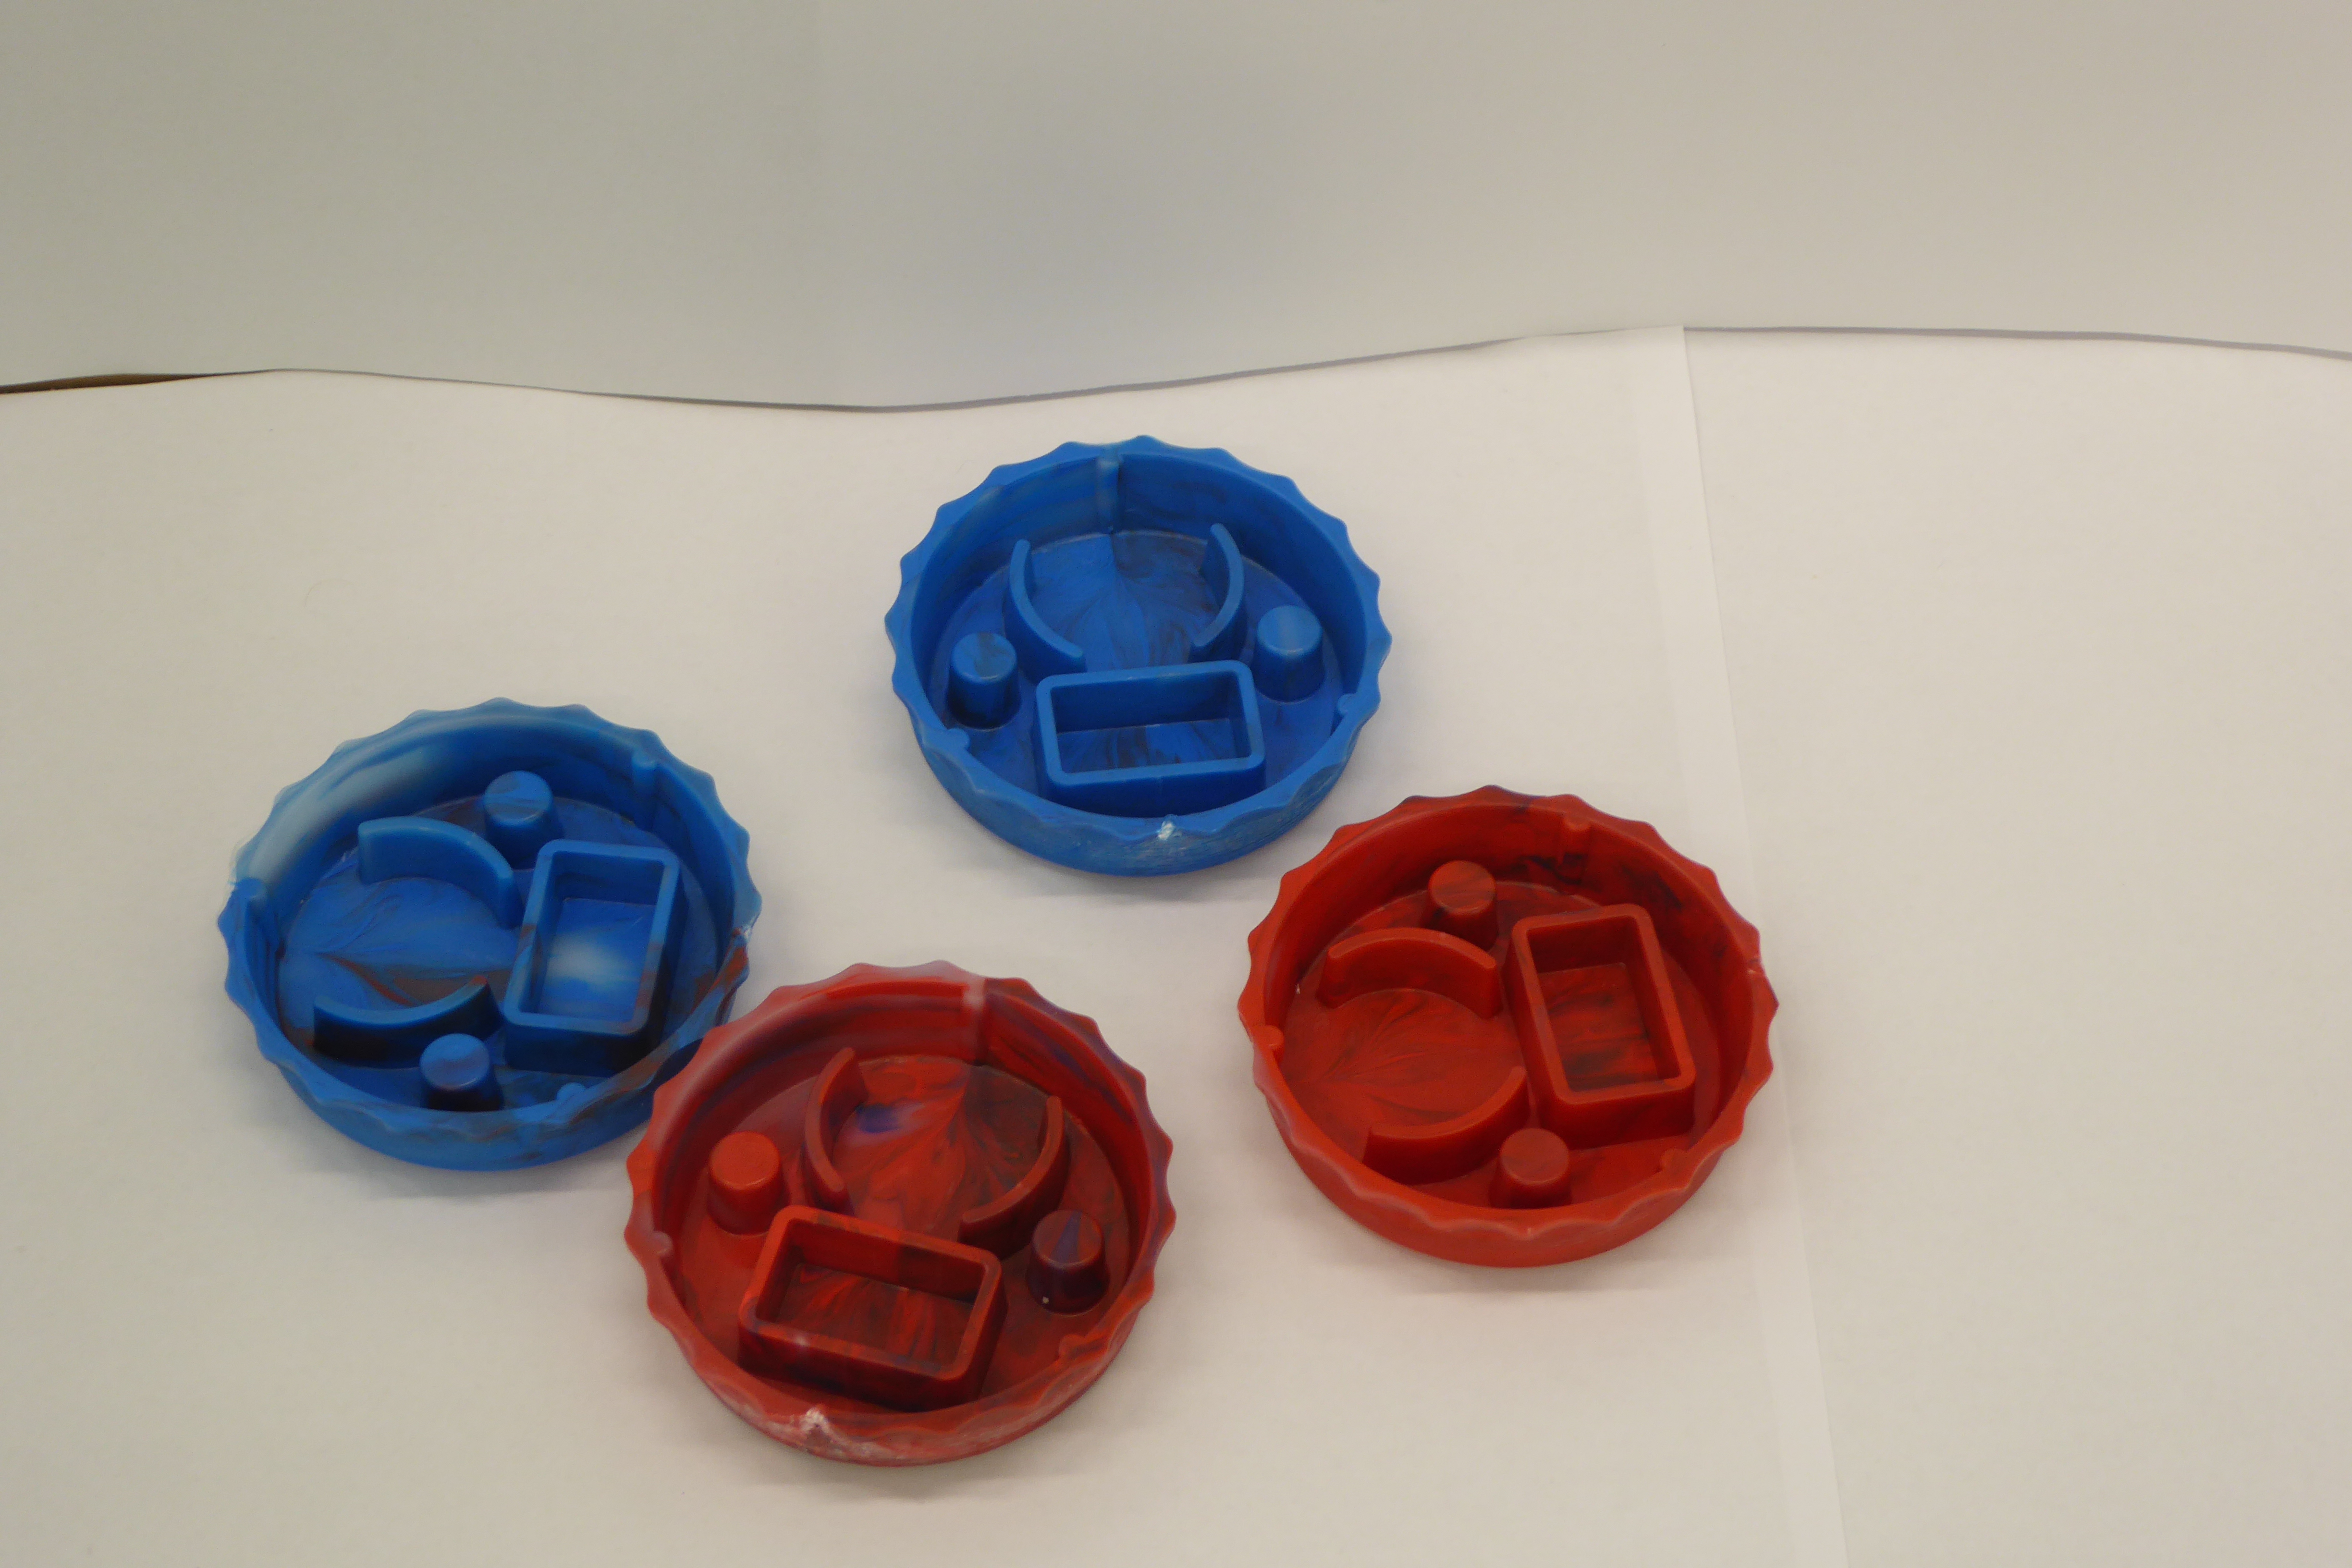
Label: Bottle Opener - Cover